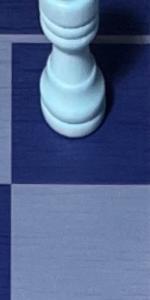
Label: Empty